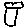
Label: tree